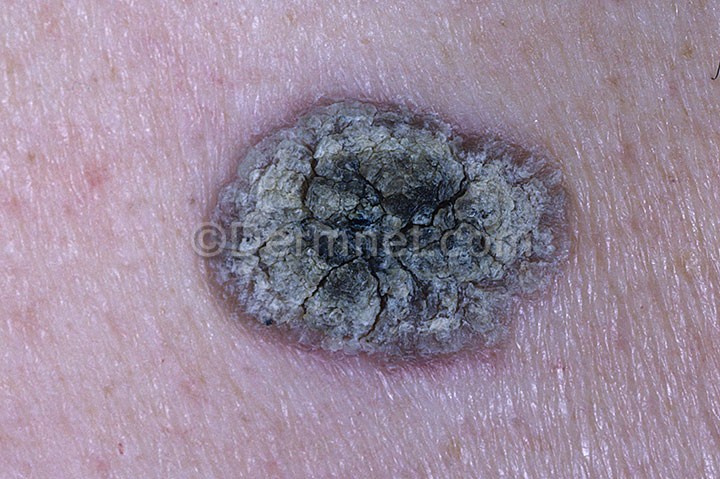
Disease: Seborrheic Keratoses and other Benign Tumors